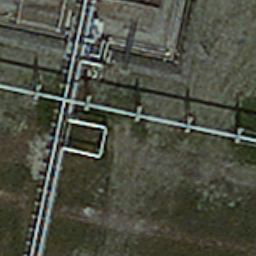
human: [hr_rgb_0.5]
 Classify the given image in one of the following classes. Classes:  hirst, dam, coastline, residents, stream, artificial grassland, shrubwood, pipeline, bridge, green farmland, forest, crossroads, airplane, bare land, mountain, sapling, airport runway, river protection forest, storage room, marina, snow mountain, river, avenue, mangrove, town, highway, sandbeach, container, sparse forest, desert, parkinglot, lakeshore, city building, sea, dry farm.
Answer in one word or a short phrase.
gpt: pipeline